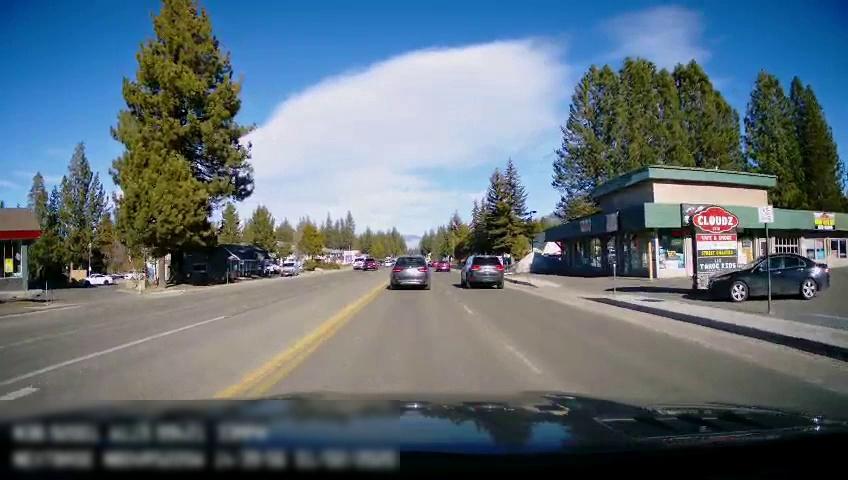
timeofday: Day
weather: Sunny
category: Drivable Space
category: Vehicles | Car
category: Vehicles | Car
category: Vehicles | SUV
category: Vehicles | SUV
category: Vehicles | SUV
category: Vehicles | Car
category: Vehicles | SUV
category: Vehicles | Truck
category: Lanes | Opposite Lane
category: Lanes | Current Lane
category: Lanes | Current Lane